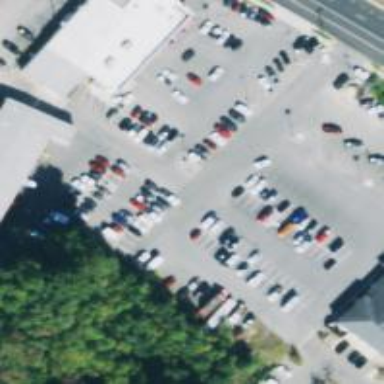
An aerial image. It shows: Retail area.